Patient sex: M
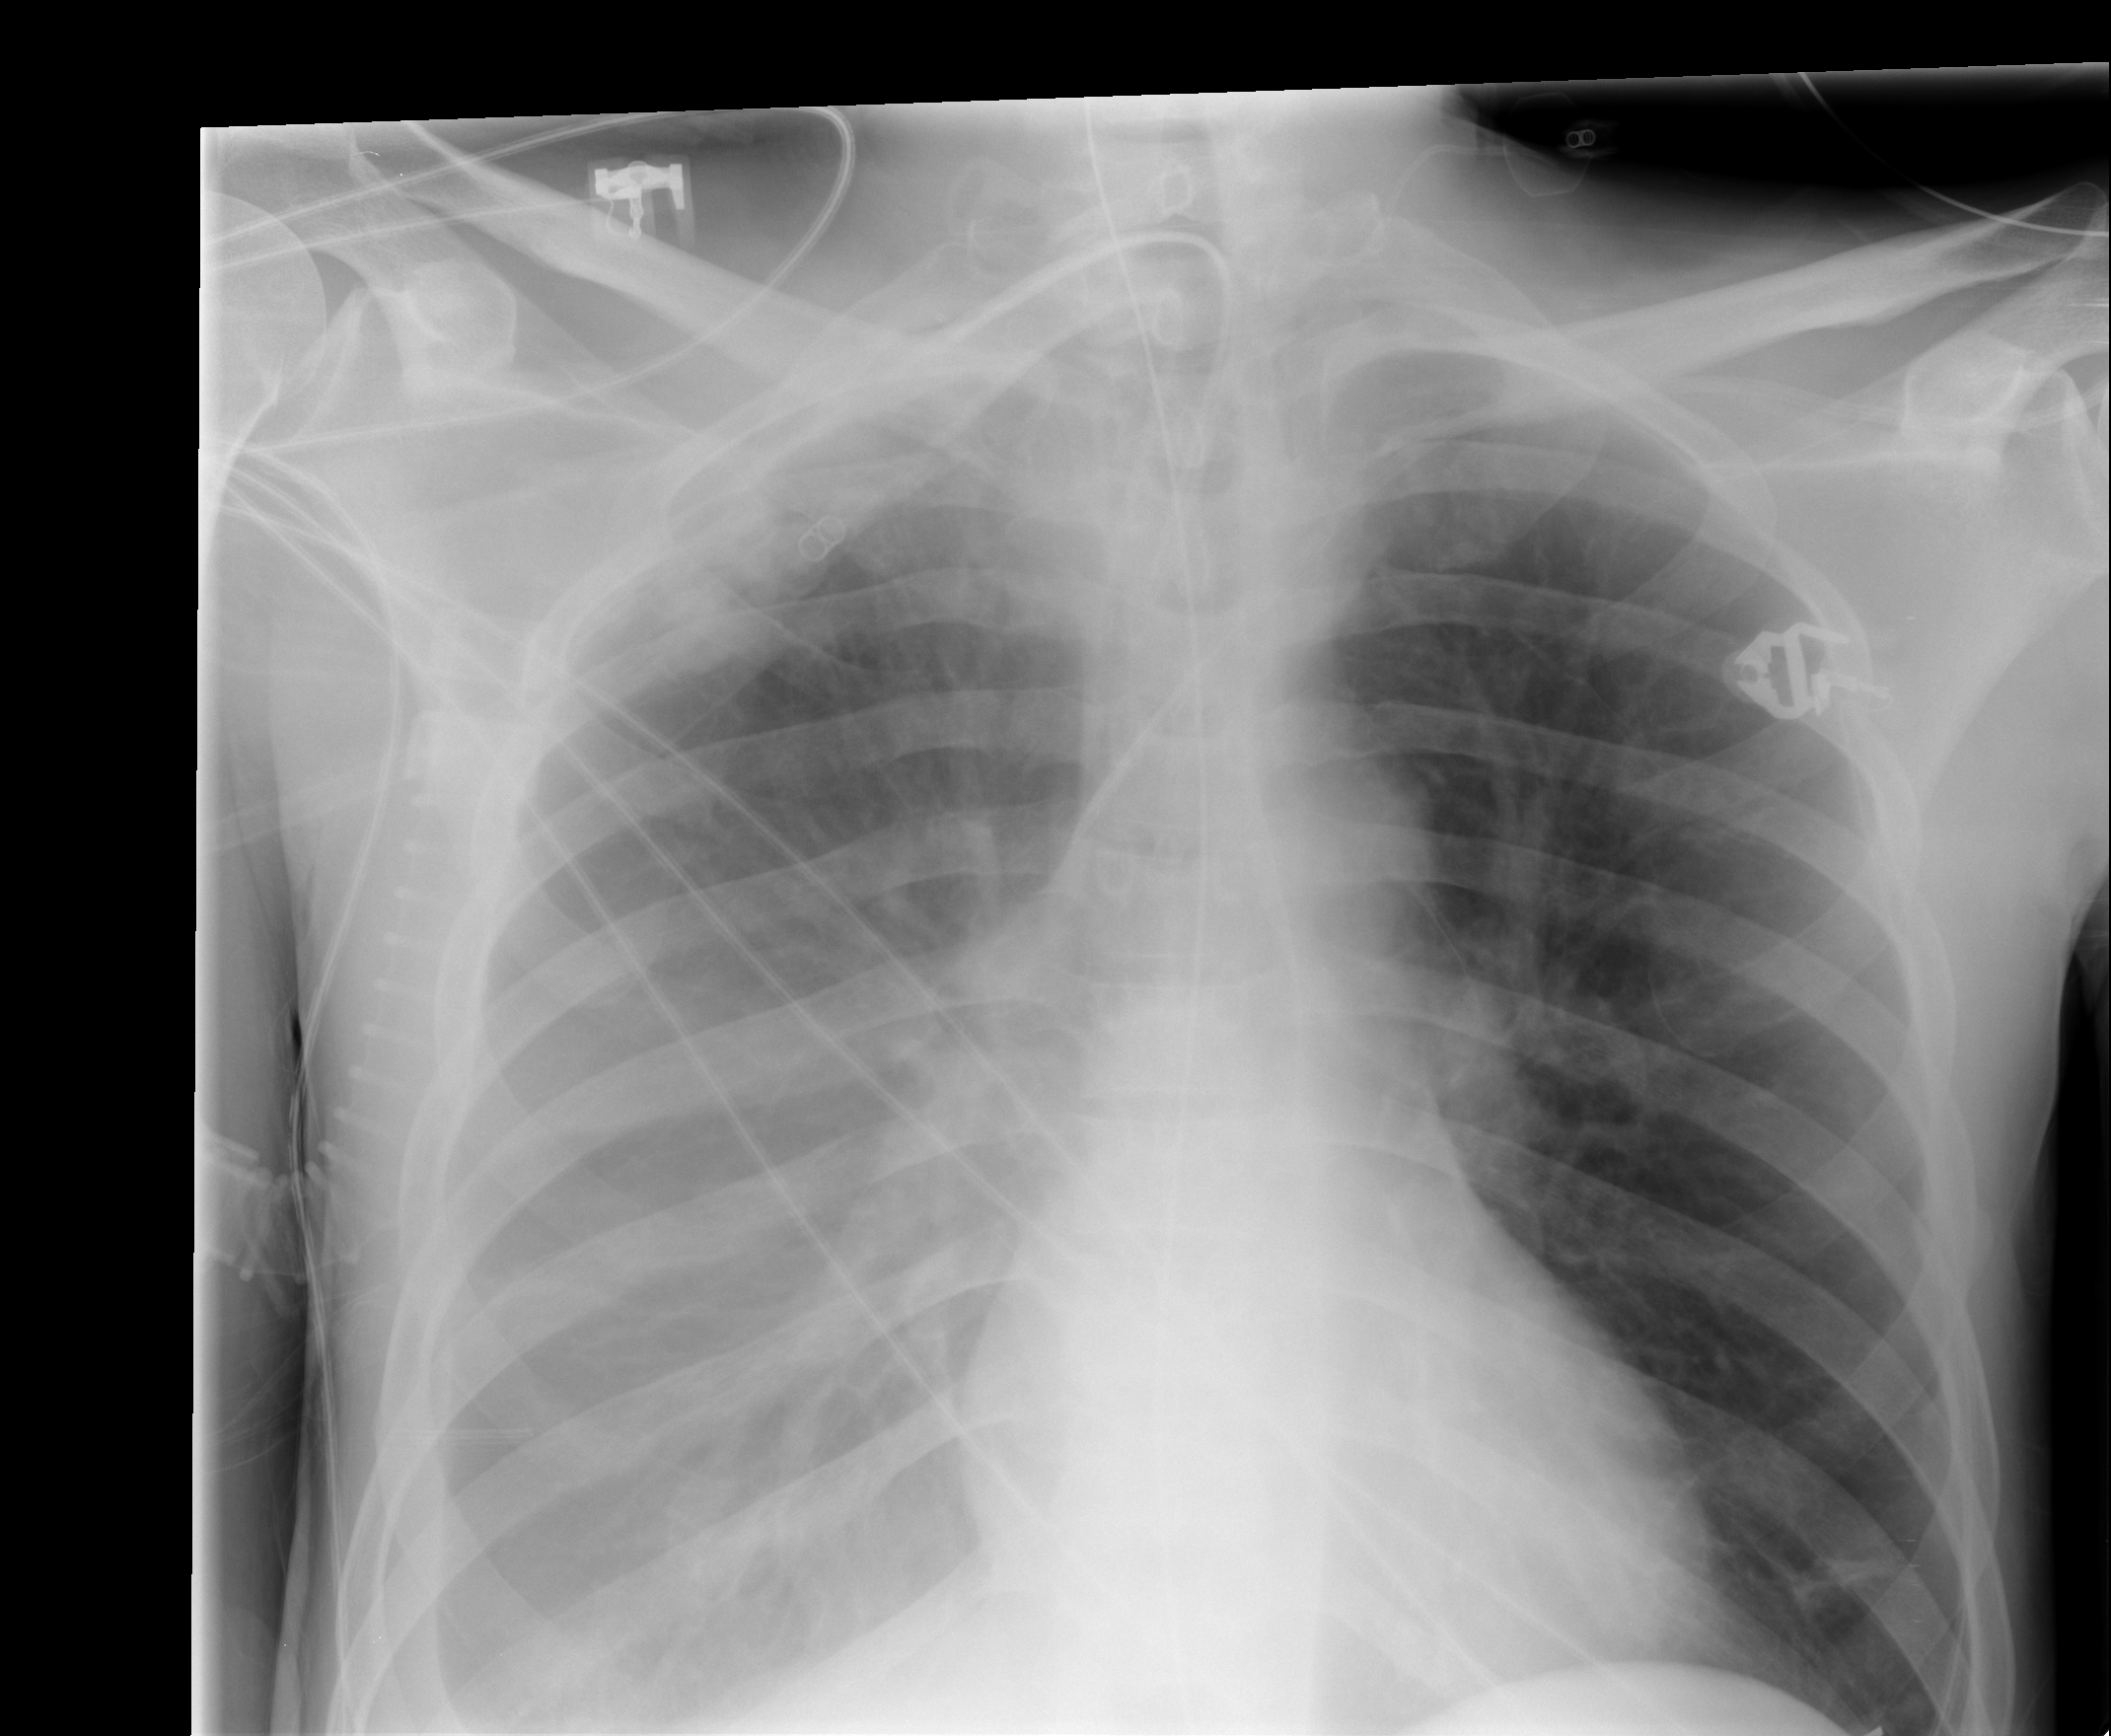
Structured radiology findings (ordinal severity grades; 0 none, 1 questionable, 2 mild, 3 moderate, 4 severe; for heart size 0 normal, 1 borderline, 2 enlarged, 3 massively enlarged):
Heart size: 0
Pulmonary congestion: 0
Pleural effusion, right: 3
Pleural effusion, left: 0
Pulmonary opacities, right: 3
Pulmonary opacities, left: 0
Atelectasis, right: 2
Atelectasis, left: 0